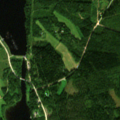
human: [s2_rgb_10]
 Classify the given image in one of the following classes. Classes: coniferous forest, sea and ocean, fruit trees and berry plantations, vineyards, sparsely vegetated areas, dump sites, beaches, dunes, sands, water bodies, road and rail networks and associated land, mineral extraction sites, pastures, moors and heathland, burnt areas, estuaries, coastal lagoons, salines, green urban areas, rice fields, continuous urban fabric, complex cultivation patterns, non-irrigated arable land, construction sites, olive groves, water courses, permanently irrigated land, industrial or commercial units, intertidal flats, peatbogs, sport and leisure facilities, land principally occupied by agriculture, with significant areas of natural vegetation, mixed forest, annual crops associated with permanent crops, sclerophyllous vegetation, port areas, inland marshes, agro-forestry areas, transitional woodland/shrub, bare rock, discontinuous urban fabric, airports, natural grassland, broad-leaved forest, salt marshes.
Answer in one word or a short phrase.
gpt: land principally occupied by agriculture, with significant areas of natural vegetation, broad-leaved forest, mixed forest, transitional woodland/shrub, water bodies